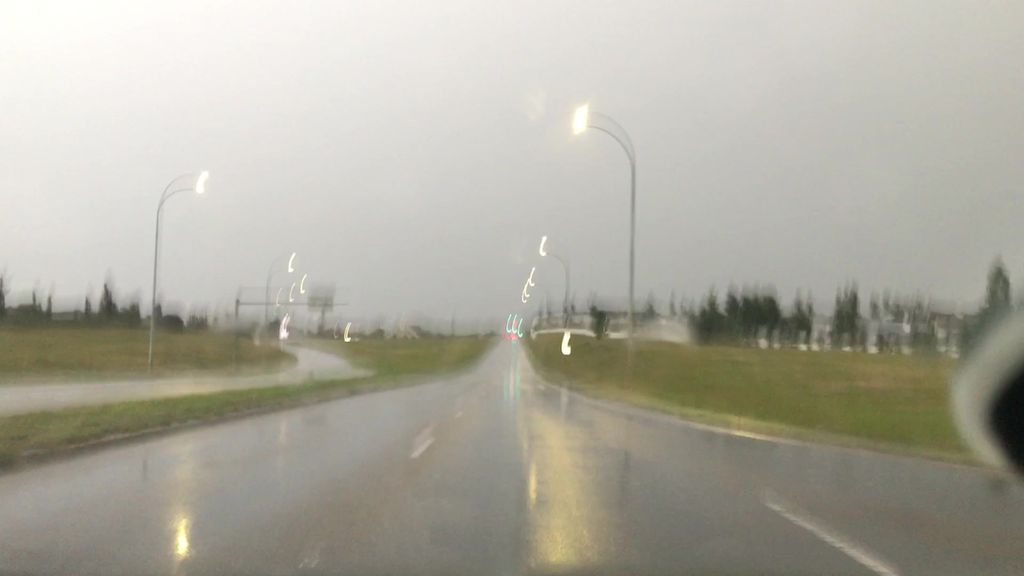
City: edmonton